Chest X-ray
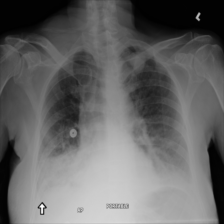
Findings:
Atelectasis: positive
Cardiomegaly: negative
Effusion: negative
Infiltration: positive
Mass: positive
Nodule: negative
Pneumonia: negative
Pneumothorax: negative
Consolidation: negative
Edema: negative
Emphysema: negative
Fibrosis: negative
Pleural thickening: negative
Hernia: negative